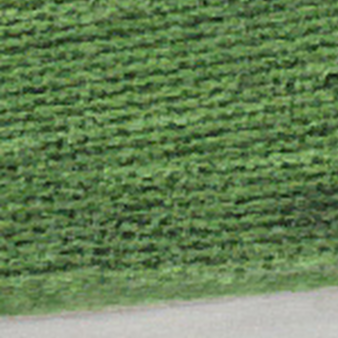
Label: other